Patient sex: M
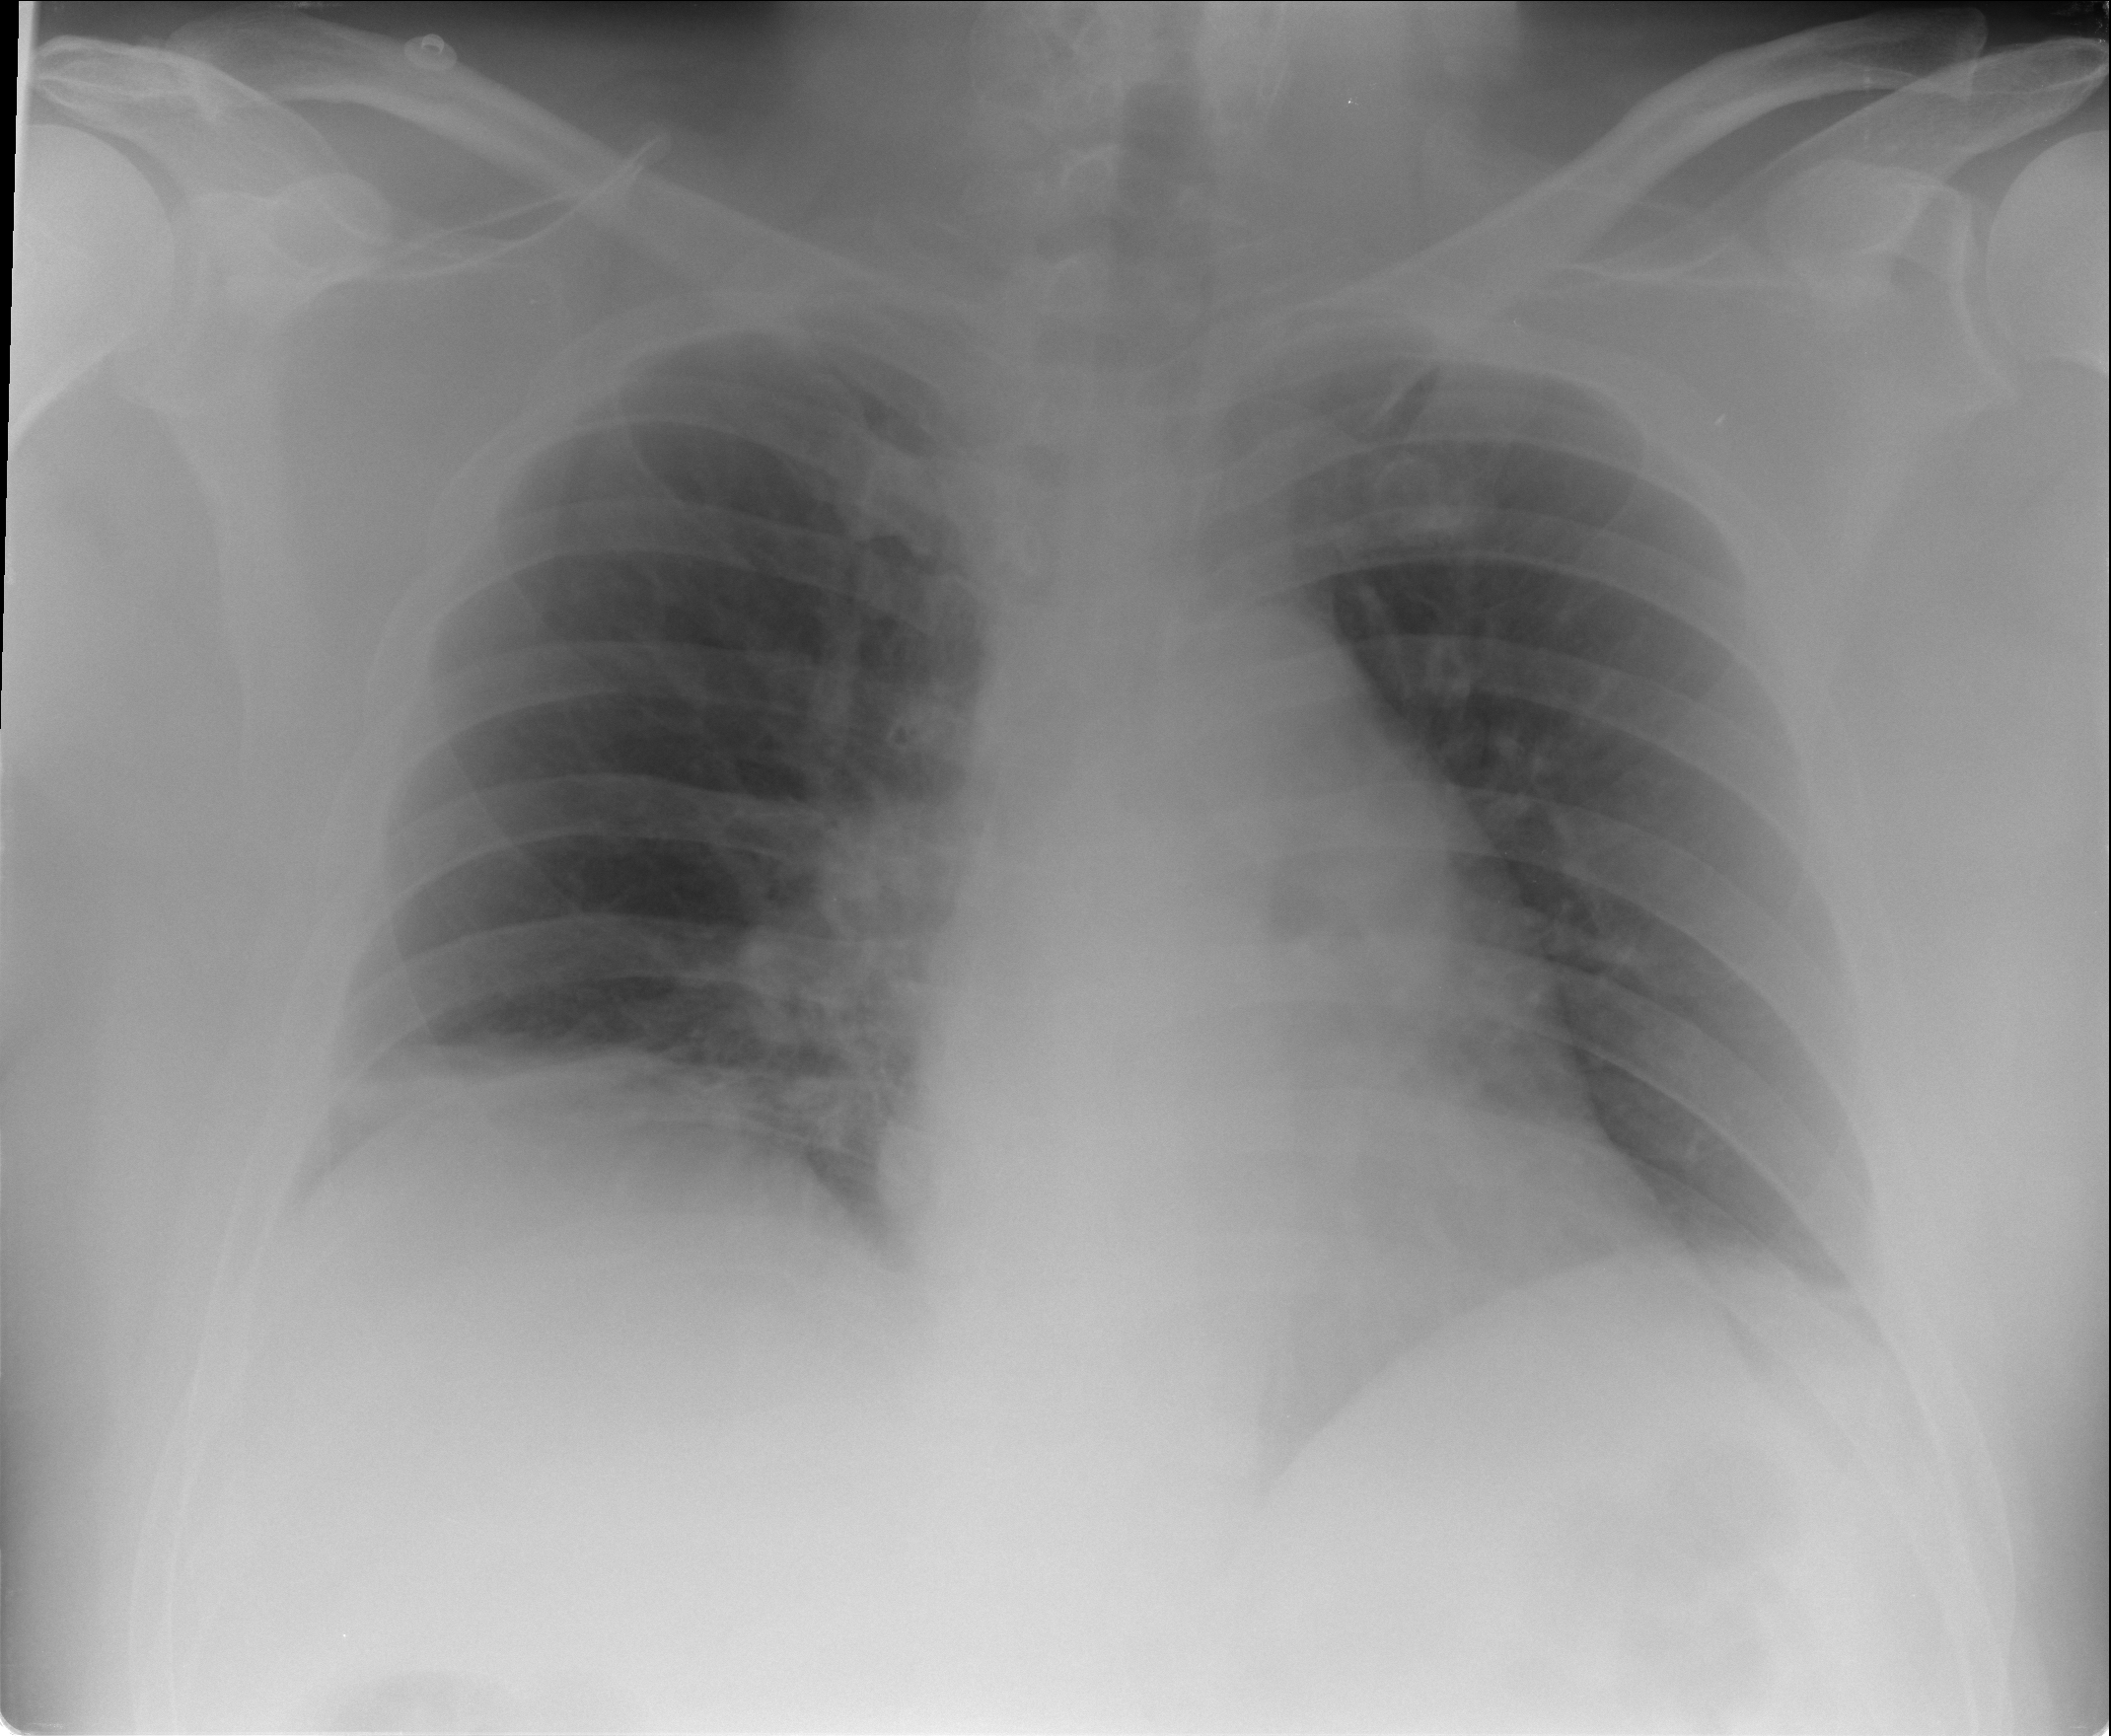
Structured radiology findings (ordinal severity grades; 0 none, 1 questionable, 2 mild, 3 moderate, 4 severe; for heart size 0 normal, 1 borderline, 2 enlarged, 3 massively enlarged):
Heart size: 0
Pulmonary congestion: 0
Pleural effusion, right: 0
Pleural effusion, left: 0
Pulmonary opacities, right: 0
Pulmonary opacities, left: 0
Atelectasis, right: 2
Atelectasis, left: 0